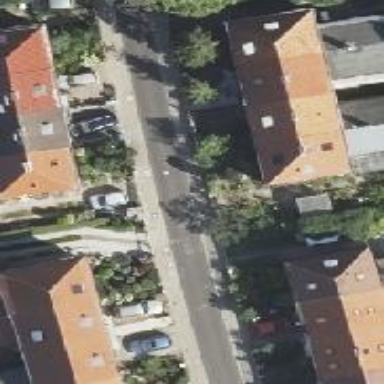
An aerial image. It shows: Residential road.